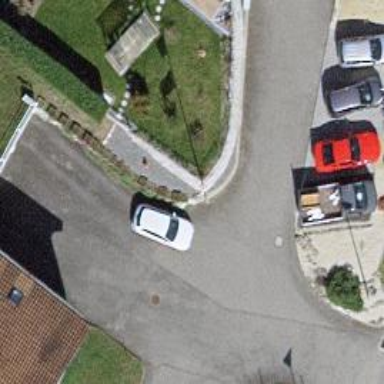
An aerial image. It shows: Driveway.